Question: Is there a way to disable or to stop the entity framework from creating Nullable properties in complex class?
Example, when I add a new stored procedure to the entity framework it generates a class like the one below.
'''
//------------------------------------------------------------------------------
// <auto-generated>
// This code was generated from a template.
//
// Manual changes to this file may cause unexpected behavior in your application.
// Manual changes to this file will be overwritten if the code is regenerated.
// </auto-generated>
//------------------------------------------------------------------------------
namespace StorefrontSystemDL
{
using System;
public partial class proc_InsertLeafHorizontal_Result
{
public Nullable<int> SizeID { get; set; }
public Nullable<int> FinishID { get; set; }
public Nullable<int> SitelineID { get; set; }
}
}
'''
How can i, do i, or is there a settings that i can set to where the entity framework does not create properties with Nullable types
Below is a snap shot of the source columns.

For my stored procedure here is the body of the tsql
'''
AS
BEGIN
SET NOCOUNT ON;
BEGIN TRAN
BEGIN TRY
EXEC Storefront.proc_InsertHorizontal @Position,@Name,@Floor,@IsFiller,
@WidthInches,@HeightInches,@WidthPercent,@HeightPercent,
@DayliteWidthInches,@DayliteHeightInches,
@Finish,@FinishNote,@FinishType,@FinishName,
@ComponentID,@Note,
@HorizontalID OUT;
IF(@HorizontalID IS NOT NULL)
INSERT INTO [StorefrontSystem].[Storefront].[LeafHorizontal]
([LeafID]
,[HorizontalID])
VALUES
(@LeafID,
@HorizontalID)
----
SELECT h.SizeID,h.FinishID,h.SitelineID FROM Storefront.Horizontal h WHERE h.ID = @HorizontalID;
COMMIT TRAN
END TRY
BEGIN CATCH
ROLLBACK TRAN;
END CATCH
SET NOCOUNT OFF;
END;
'''
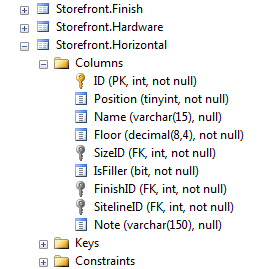
Answer: 1) Save designer file and generate your database from designer
2) Click on Context file and Code Generation file(T4) and click run custom tool.
3) Make sure you save the file again, an * will appear after you generate the database.
or <URL>